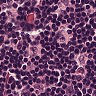
Metastatic tissue present: no